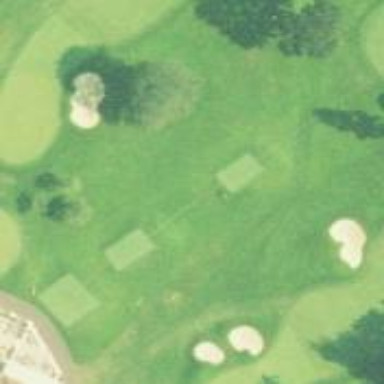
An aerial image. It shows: Path used for both walking and golf.